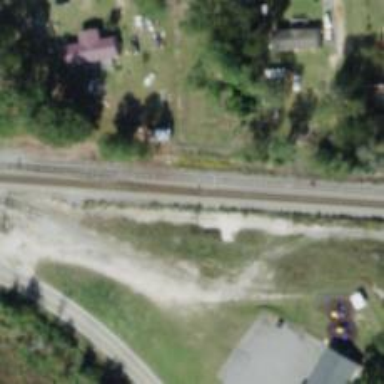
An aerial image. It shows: Railway siding for service.